Field crop: maize
Growth stage: 2
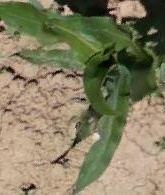
Species: maize